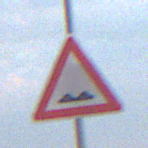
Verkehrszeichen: UnebeneFahrbahn
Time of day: SunriseSunset
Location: Outdoor (Nature)
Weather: PartlyCloudy
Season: NotSpecified
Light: Natural